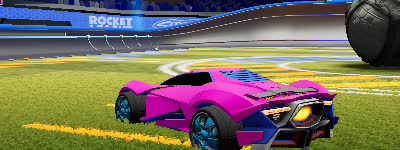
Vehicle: werewolf